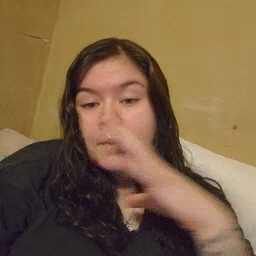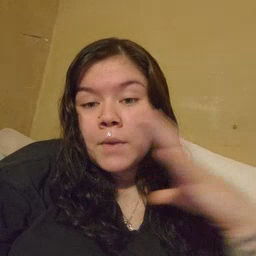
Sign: balloon